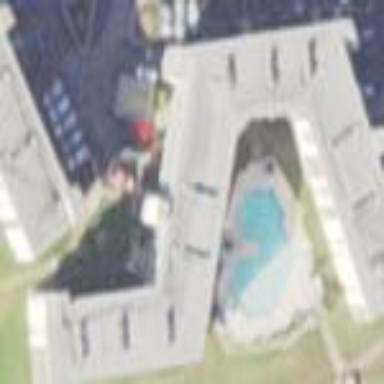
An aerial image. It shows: Apartment building designed for tourism.